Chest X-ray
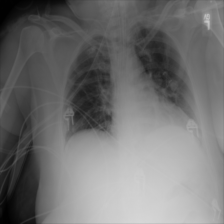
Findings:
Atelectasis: positive
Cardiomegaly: negative
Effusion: negative
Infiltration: positive
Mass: negative
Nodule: negative
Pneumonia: negative
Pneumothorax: negative
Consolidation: negative
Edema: negative
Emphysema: negative
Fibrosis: negative
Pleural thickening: negative
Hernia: negative